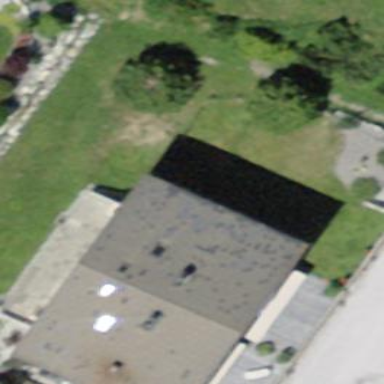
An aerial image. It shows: Detached building.